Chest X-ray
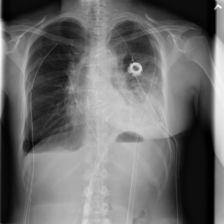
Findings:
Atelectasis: negative
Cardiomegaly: negative
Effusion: negative
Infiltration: negative
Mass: negative
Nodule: negative
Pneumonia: negative
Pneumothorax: positive
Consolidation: positive
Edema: negative
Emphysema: negative
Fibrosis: negative
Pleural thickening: negative
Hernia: negative